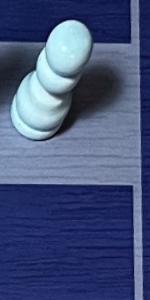
Label: Empty